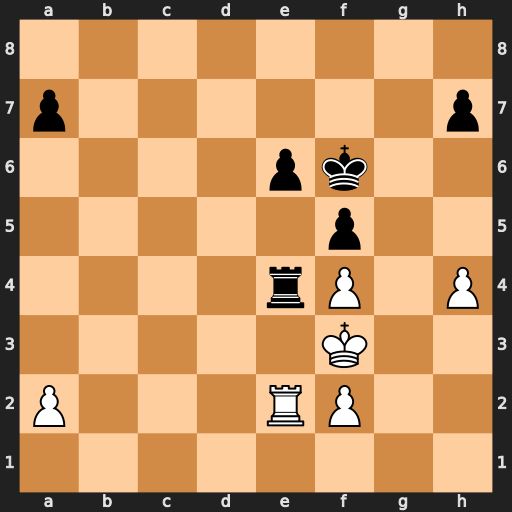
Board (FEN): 8/p6p/4pk2/5p2/4rP1P/5K2/P3RP2/8
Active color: w
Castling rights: -
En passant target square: -
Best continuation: Rxe4 fxe4+ Kxe4